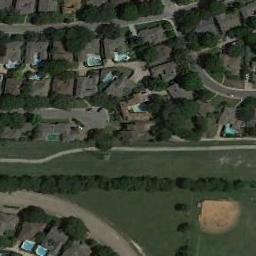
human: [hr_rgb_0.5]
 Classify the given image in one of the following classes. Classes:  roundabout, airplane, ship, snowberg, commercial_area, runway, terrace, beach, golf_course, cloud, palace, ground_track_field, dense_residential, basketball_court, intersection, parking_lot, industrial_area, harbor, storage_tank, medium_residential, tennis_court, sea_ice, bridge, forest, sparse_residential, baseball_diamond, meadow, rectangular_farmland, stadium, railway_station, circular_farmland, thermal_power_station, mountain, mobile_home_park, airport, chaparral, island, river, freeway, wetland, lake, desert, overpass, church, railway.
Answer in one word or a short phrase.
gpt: baseball_diamond